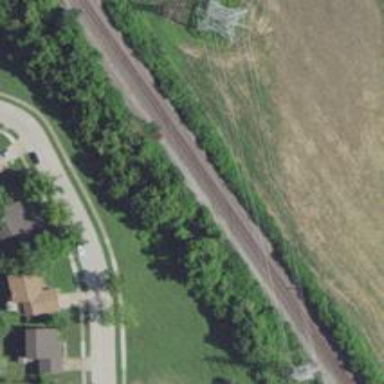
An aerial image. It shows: Railway track.